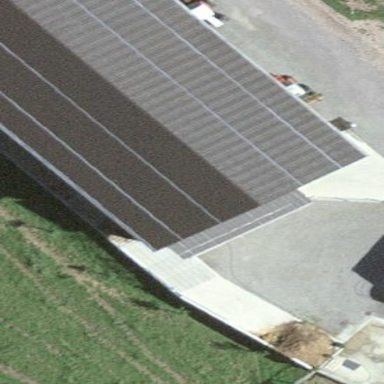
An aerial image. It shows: Farm building.